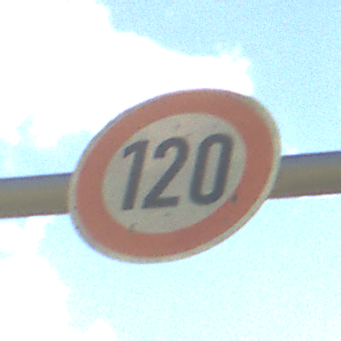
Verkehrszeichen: Geschwindigkeit120
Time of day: MorningAfternoon
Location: Outdoor (Nature)
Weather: PartlyCloudy
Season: NotSpecified
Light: Natural